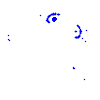
Particle: electron